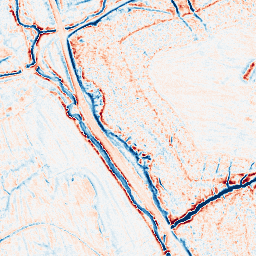
Category: classical
Decomposition family: gaussian
Decomposition parameters: sigma: 2
Upsampling method: quartic
Upsampling parameters: scale: 2
Upsampling scale: 2